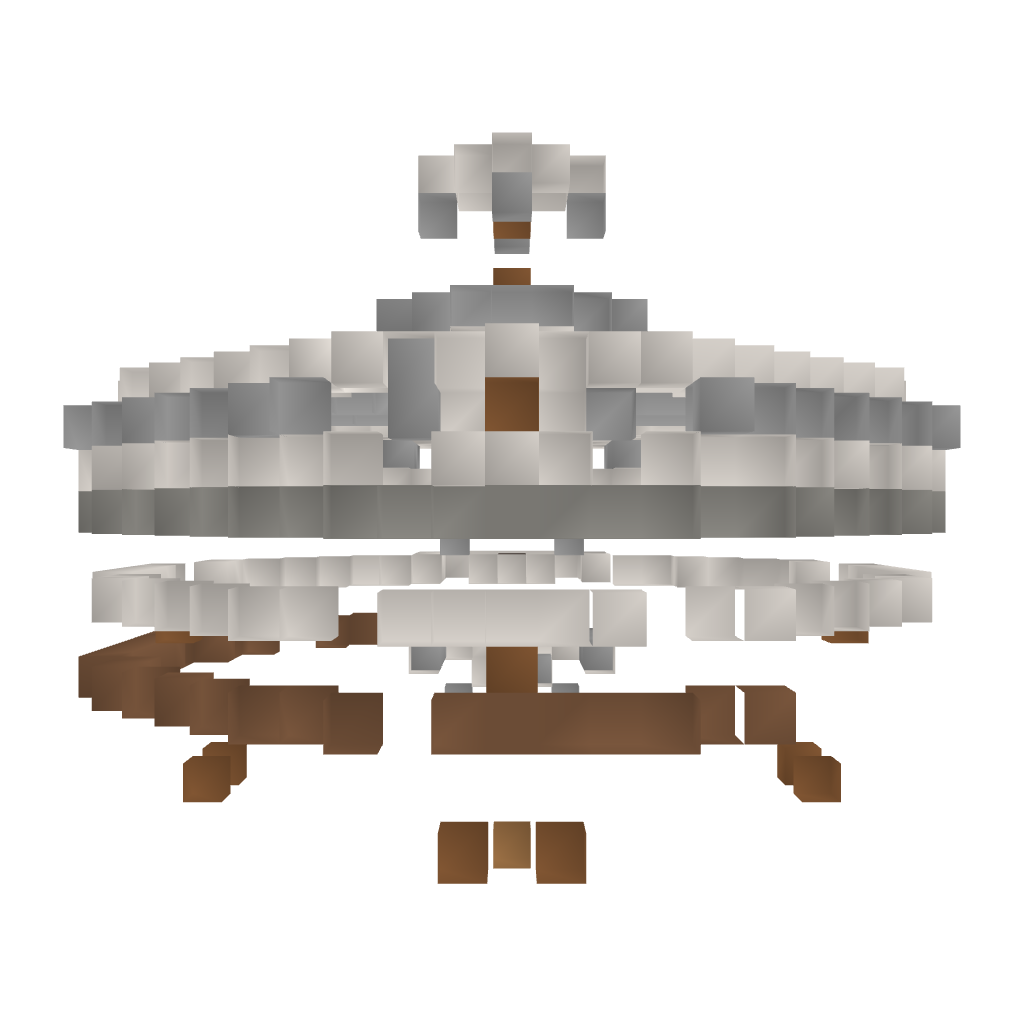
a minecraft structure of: PropHunt Lobby